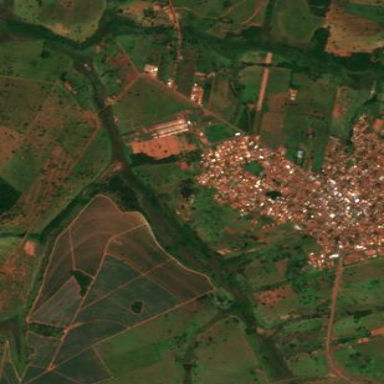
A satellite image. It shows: Farmland with sugarcane crops.